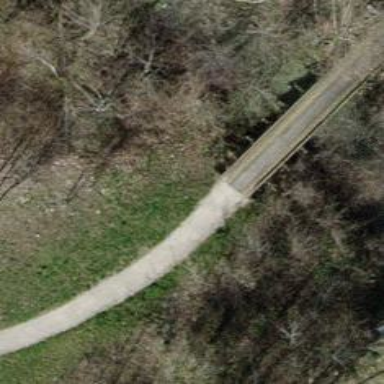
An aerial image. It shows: Footway on bridge.